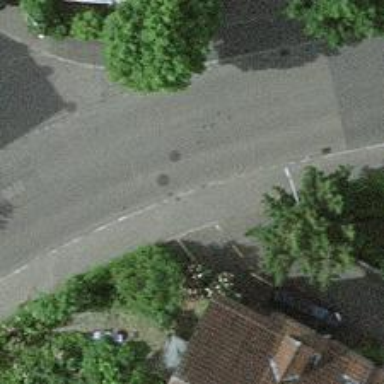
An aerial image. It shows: Kerb serving as barrier.